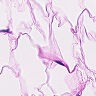
Metastatic tissue present: no